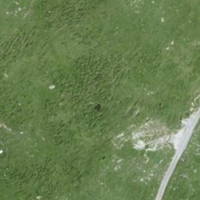
EUNIS habitat code: 26
Species observed at this site:
Gentiana verna